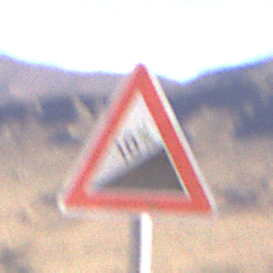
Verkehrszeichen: Steigung10
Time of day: Midday
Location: Outdoor (Nature)
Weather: Clear
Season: NotSpecified
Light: Natural